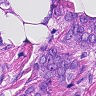
Metastatic tissue present: yes